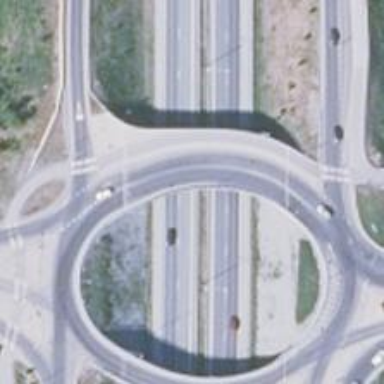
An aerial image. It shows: Asphalt bridge on trunk highway. The bridge is part of roundabout junction.